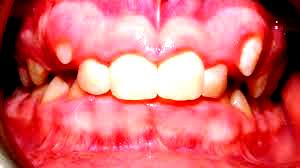
Condition: hypodontia